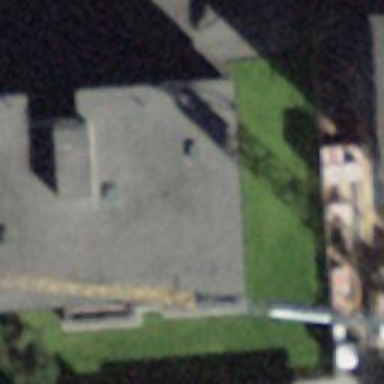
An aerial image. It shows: Flat-roofed building.